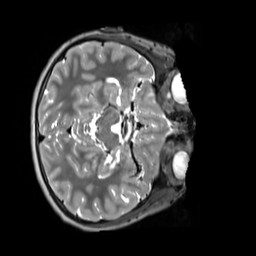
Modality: T2w
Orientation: axial
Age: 12
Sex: female
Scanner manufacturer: siemens
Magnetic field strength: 3 T
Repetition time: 3.2 s
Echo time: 0.408 s